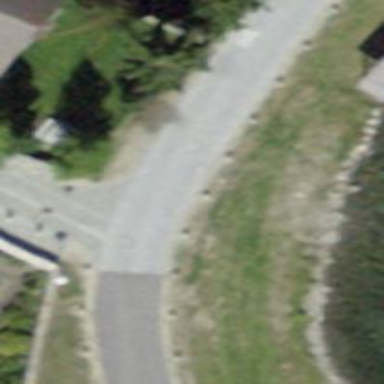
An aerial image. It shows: Residential road with unhewn cobblestone surface.